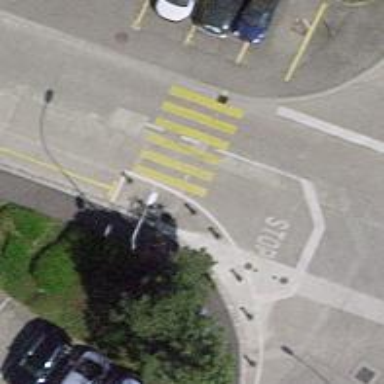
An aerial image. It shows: Zebra crossing on the road.